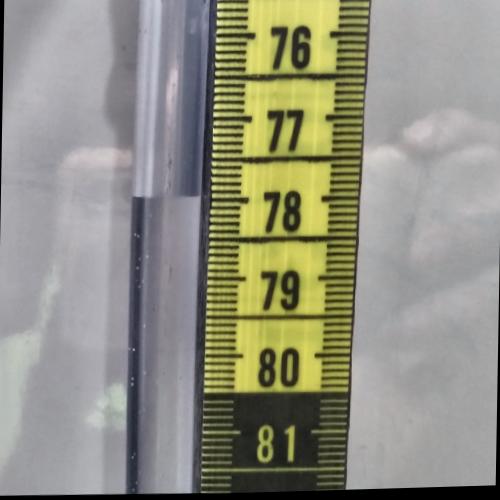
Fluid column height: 78.0 cm